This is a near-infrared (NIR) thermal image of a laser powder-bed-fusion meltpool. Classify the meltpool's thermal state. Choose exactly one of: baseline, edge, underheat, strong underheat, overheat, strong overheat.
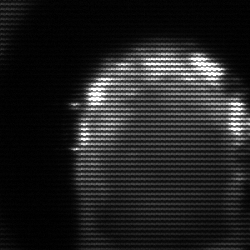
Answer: baseline